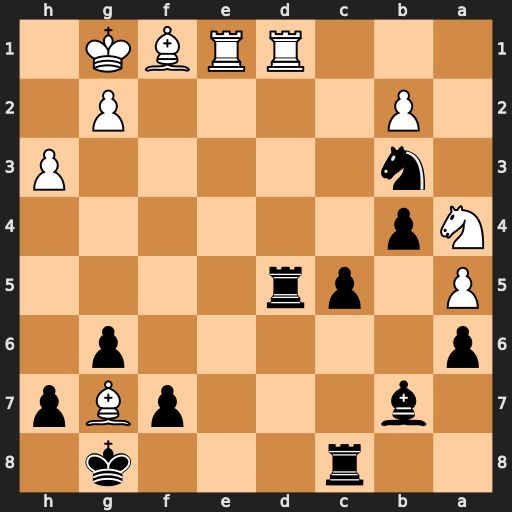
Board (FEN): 2r3k1/1b3pBp/p5p1/P1pr4/Np6/1n5P/1P4P1/3RRBK1
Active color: b
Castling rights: -
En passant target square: -
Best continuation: Rxd1 Rxd1 Kxg7